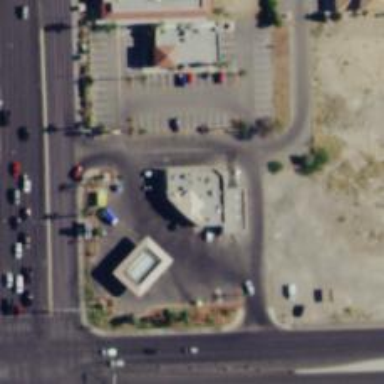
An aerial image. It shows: Convenience shop.